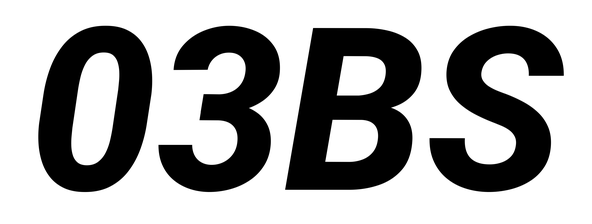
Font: Roboto-Italic_ExtraBold_Italic